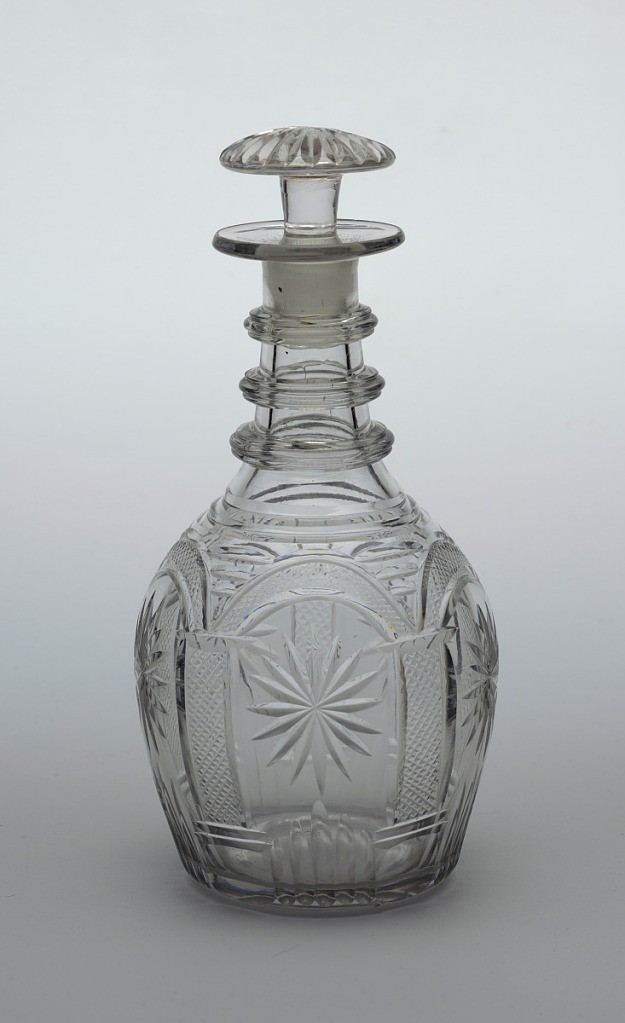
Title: Decanter and stopper
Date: ca. 1810–15
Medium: Glass
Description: Bulbous body; 3 triple neck rings; wide flat lip; sides cut with decorationof 5 panels, each with arches on columns covered with fine diamonds and a star in center, prismatic rings around shoulder; mushroom-shaped stopper radially cut.